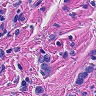
Metastatic tissue present: yes